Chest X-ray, AP view. Patient: 47 years old, sex F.
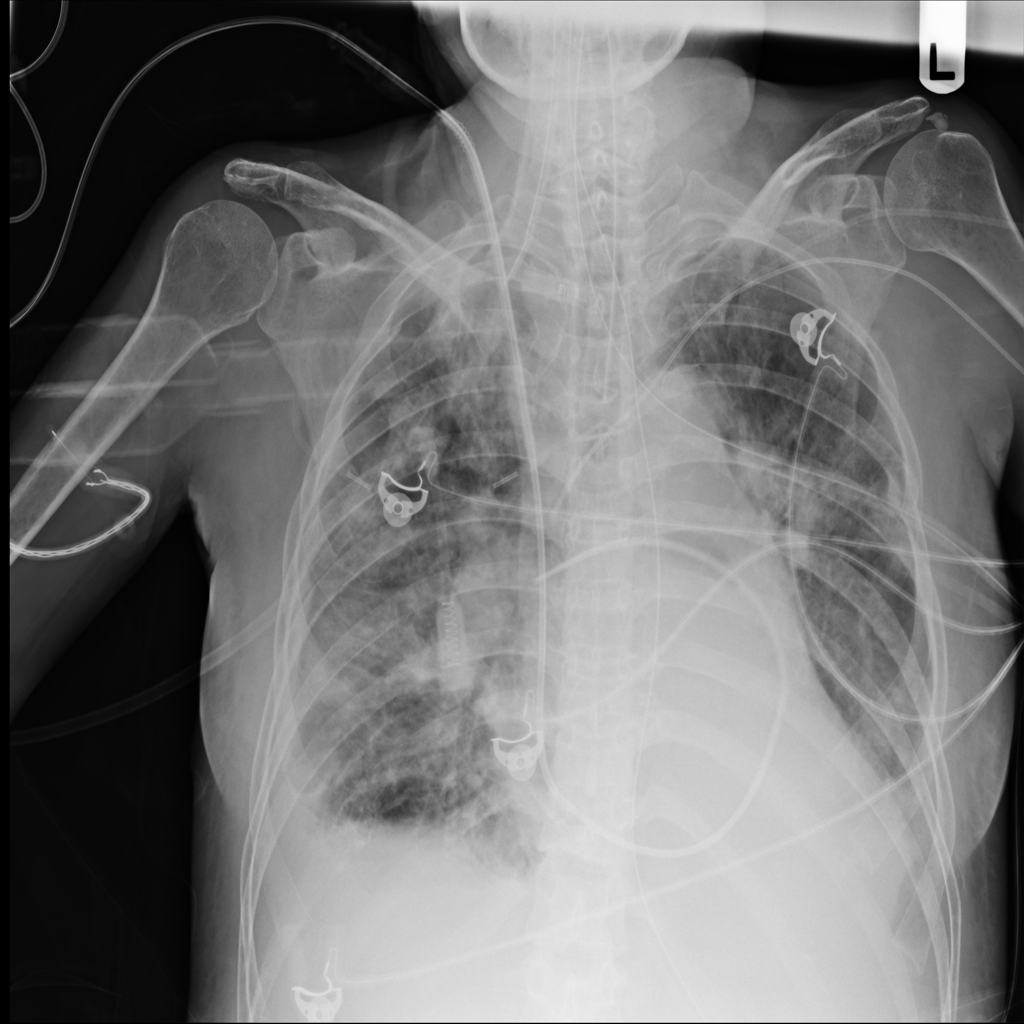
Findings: Effusion, Infiltration